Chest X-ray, AP view. Patient: 30 years old, sex F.
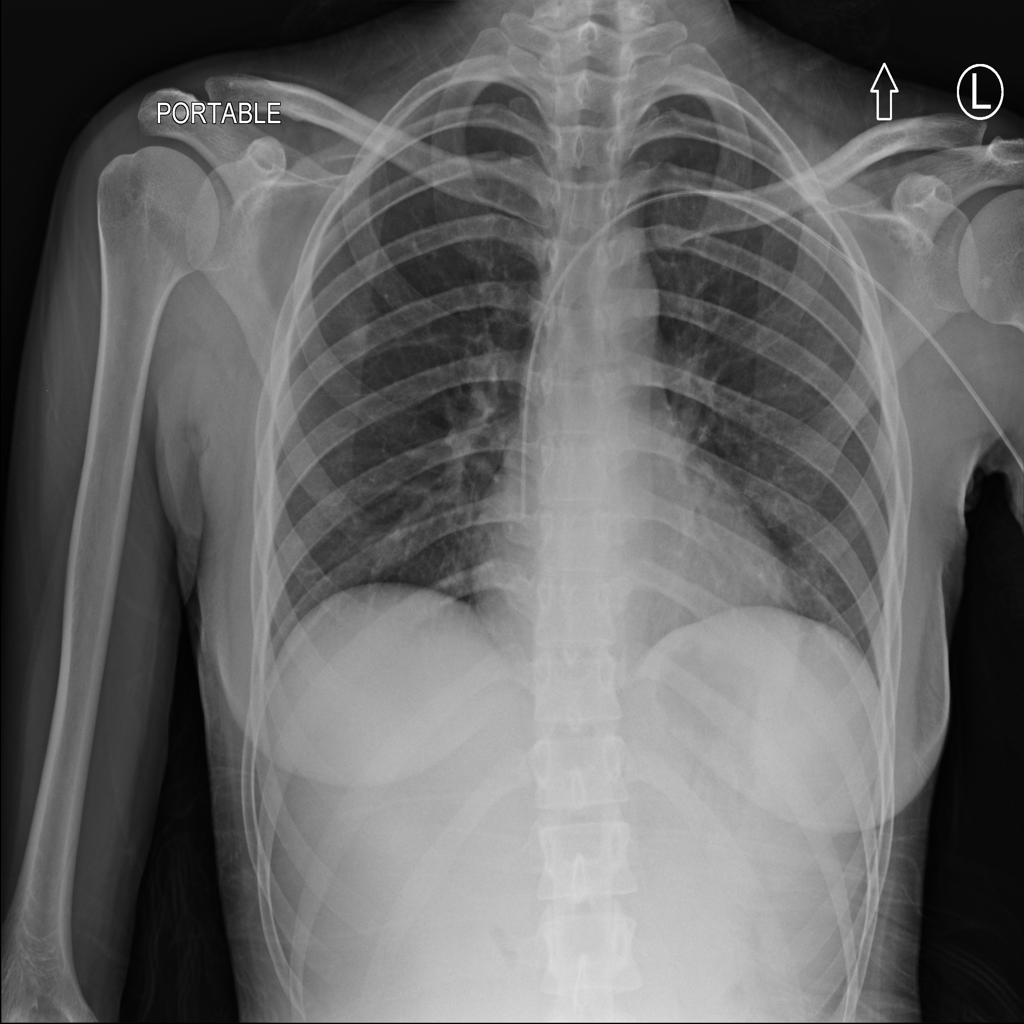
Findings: No Finding